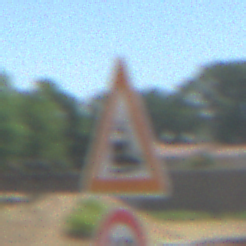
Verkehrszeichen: Bahnuebergang
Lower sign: Geschwindigkeit10
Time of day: Midday
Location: Outdoor (Nature)
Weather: Clear
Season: NotSpecified
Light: Natural